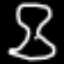
Label: hourglass